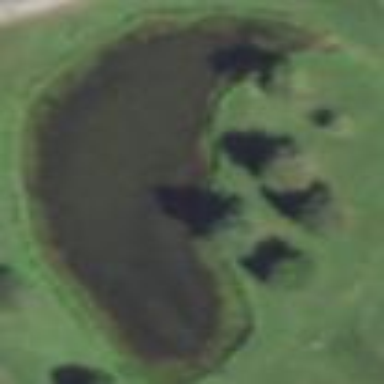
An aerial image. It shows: Water hazard on golf course.